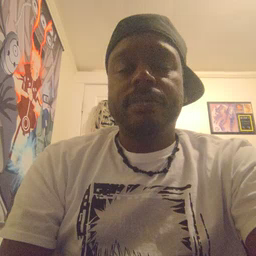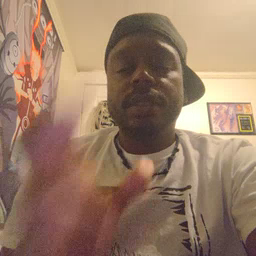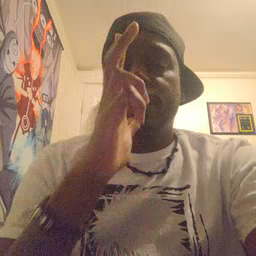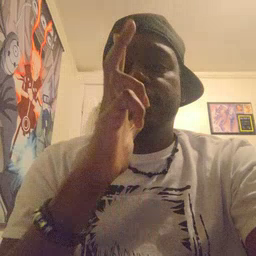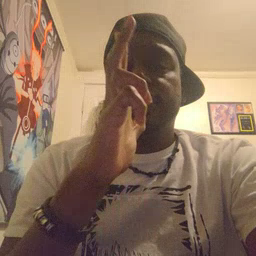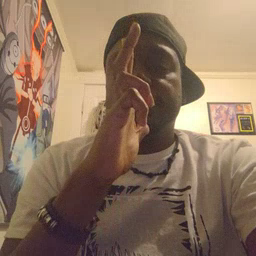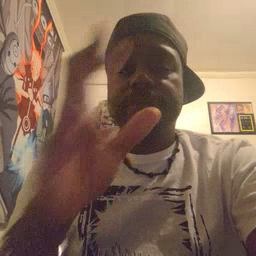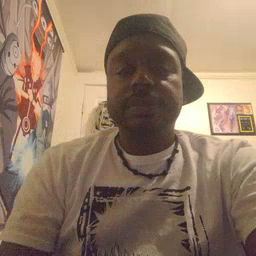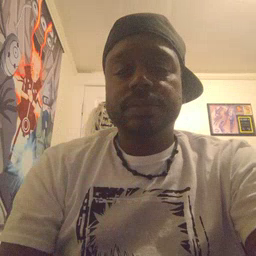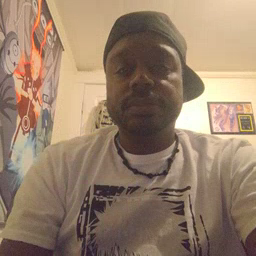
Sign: hen